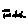
Label: car